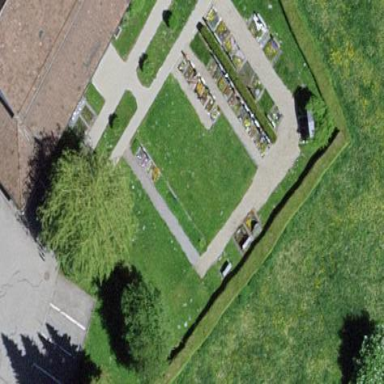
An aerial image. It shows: Cemetery.